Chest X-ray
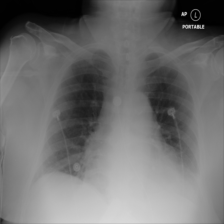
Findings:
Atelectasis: negative
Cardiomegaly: negative
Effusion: negative
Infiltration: negative
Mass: negative
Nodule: negative
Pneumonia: negative
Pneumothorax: negative
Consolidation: positive
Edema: negative
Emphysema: negative
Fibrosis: negative
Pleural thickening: negative
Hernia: negative